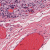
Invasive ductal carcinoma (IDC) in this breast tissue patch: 1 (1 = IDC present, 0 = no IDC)